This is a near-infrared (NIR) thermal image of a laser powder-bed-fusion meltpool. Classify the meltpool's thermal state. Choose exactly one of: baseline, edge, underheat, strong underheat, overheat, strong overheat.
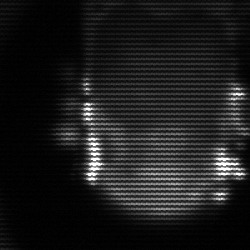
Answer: baseline